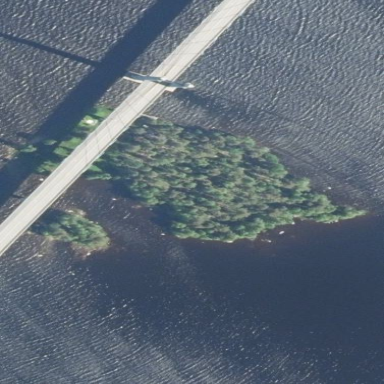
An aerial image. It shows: Island.